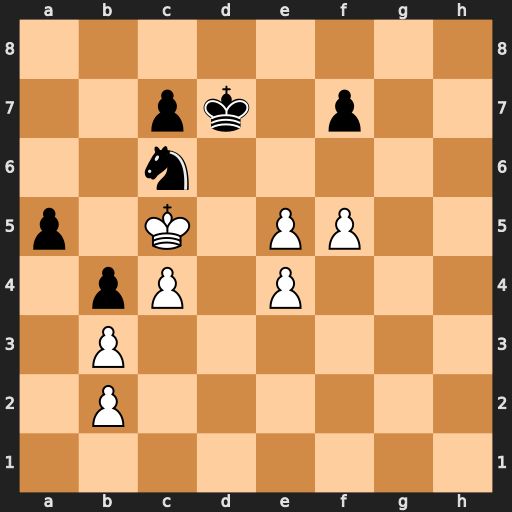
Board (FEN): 8/2pk1p2/2n5/p1K1PP2/1pP1P3/1P6/1P6/8
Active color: w
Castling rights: -
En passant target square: -
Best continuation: e6+ fxe6 fxe6+ Kxe6 Kxc6